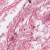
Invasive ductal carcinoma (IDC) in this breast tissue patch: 0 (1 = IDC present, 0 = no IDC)